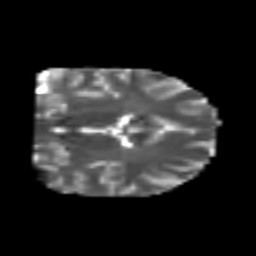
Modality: T2w
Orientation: coronal
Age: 25
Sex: male
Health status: healthy